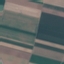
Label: AnnualCrop